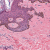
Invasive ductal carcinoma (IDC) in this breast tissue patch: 0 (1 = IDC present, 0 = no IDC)